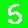
Digit: 5